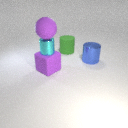
large blue metal cylinder to the right of large green rubber cylinder